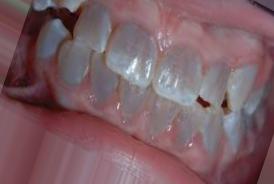
Condition: Tooth Discoloration